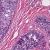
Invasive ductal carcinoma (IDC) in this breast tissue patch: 0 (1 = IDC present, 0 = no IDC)